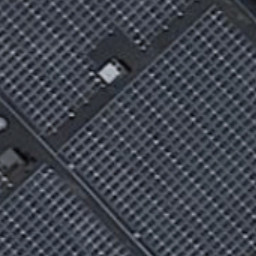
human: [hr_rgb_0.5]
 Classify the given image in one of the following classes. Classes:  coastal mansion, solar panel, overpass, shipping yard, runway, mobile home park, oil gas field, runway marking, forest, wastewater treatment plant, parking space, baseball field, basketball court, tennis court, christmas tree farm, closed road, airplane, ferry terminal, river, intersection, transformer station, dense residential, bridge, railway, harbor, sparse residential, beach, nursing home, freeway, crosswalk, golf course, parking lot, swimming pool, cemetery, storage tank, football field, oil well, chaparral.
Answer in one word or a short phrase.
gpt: solar panel